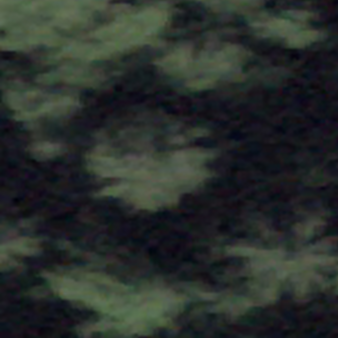
Label: other